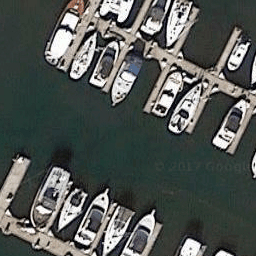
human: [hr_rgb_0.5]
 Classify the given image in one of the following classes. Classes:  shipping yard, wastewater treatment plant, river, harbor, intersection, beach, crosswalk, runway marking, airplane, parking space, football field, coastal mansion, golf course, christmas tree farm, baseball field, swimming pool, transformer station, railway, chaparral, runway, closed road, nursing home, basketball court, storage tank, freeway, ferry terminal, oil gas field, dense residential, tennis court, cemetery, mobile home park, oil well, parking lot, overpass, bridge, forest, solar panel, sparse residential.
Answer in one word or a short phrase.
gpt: harbor